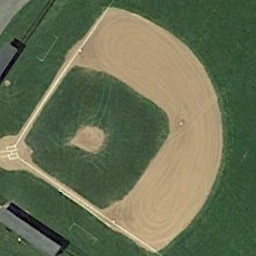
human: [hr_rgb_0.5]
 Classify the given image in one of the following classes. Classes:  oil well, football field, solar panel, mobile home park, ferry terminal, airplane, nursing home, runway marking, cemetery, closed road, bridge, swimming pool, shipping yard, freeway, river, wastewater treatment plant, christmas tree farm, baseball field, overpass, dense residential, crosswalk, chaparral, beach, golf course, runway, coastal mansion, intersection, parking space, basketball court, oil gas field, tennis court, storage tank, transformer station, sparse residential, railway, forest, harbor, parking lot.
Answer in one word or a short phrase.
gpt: baseball field